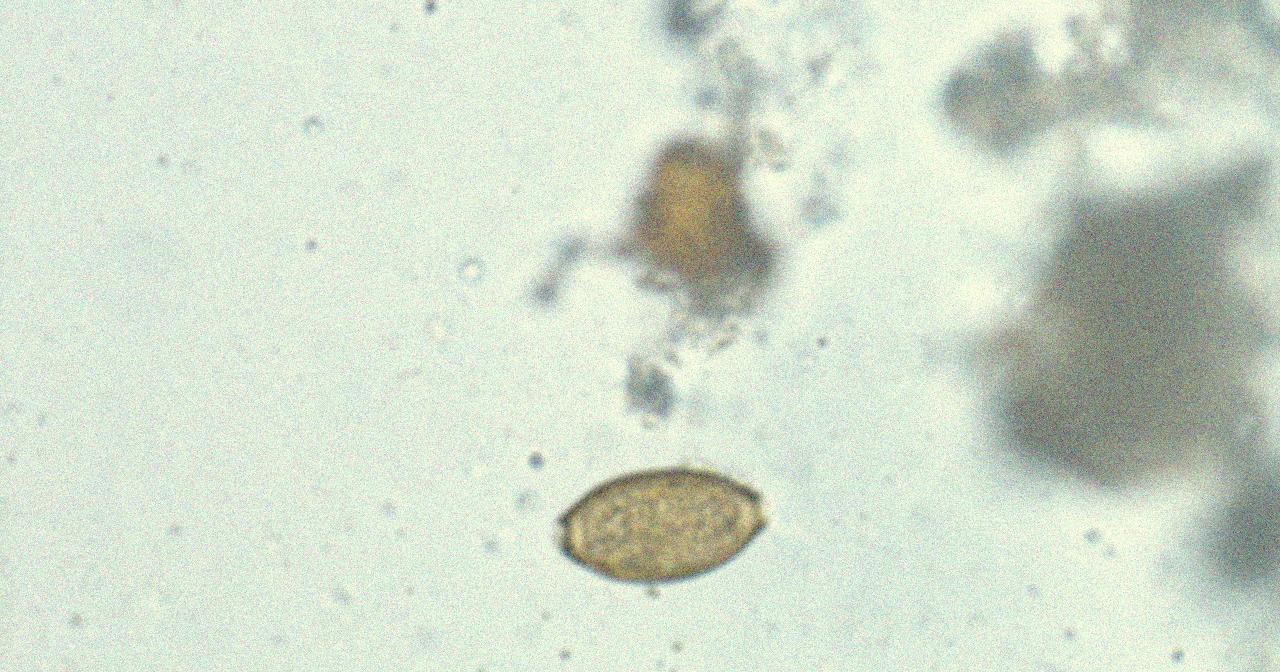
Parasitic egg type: Trichuris trichiura